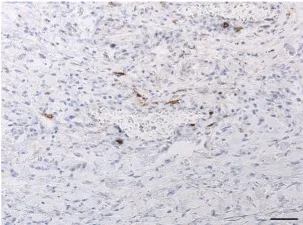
Characterization of lympho-monocytic infiltration -CD20. Immunostaining (scale bars 60 microm).
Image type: pathology (immunostaining)